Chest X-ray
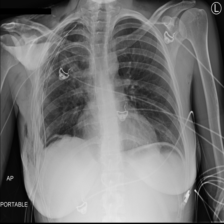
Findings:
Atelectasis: negative
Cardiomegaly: negative
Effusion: negative
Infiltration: negative
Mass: negative
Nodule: negative
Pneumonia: negative
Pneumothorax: negative
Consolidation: negative
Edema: negative
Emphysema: positive
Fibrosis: negative
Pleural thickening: negative
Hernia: negative